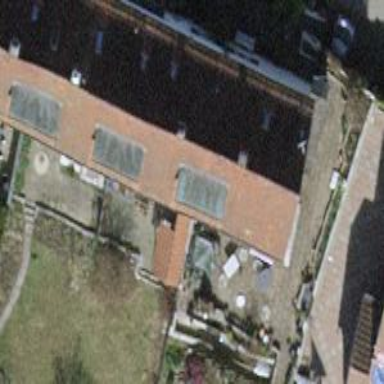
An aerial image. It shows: Building with tiled roof.